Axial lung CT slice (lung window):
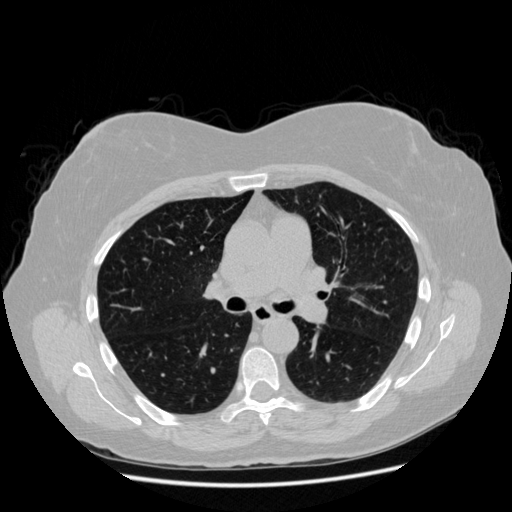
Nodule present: no